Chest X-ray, AP view. Patient: 63 years old, sex M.
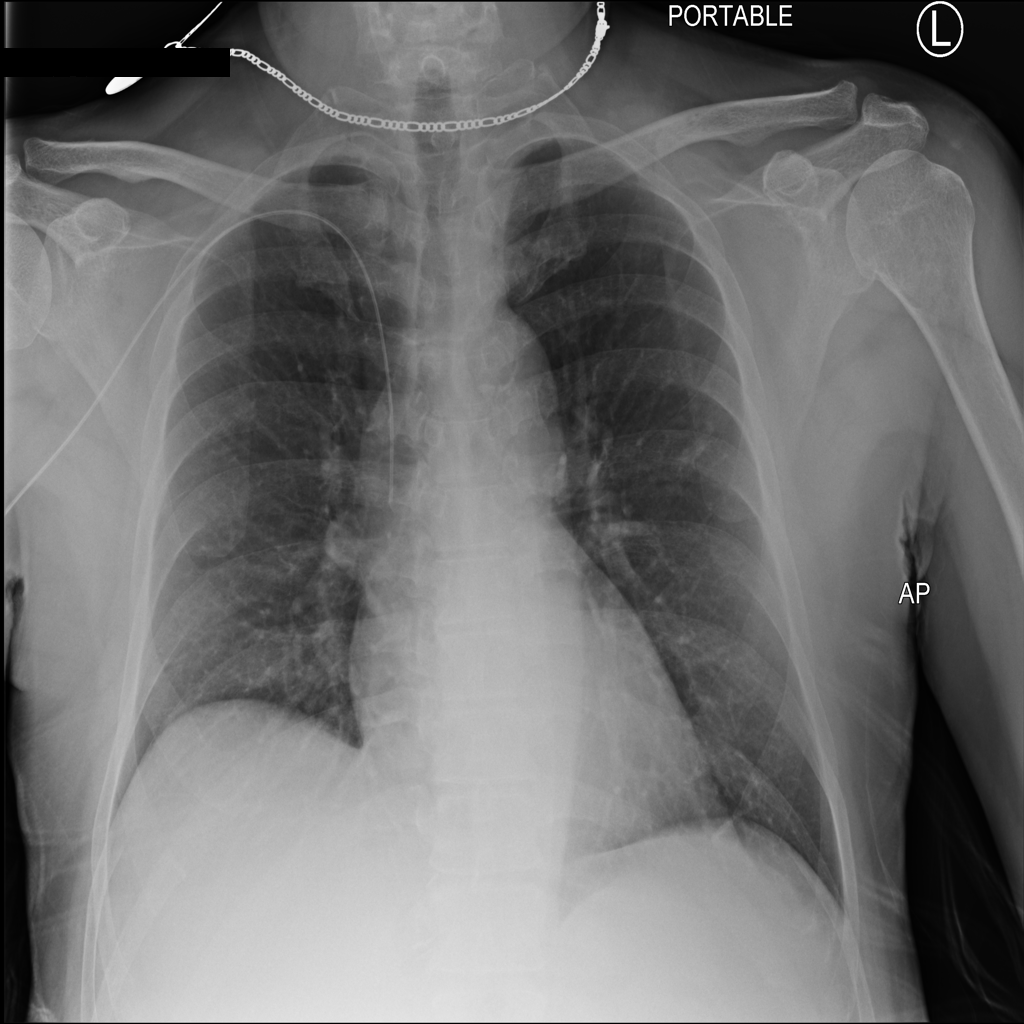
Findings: Atelectasis